Question: I am trying to make a custom control with JavaFX and SceneBuilder 1.1.
I have this code:
FXML
---
'''
<?import libreria.javaFX.componentes.componenteTextField.*?>
<AnchorPane id="AnchorPane" maxHeight="-Infinity" maxWidth="-Infinity" minHeight="-Infinity" minWidth="-Infinity" prefHeight="400.0" prefWidth="600.0" xmlns:fx="http://javafx.com/fxml">
<children>
<CustomComponent fx:id="pastaTxt" layoutX="69.0" layoutY="87.0" prefWidth="200.0" />
</children>
</AnchorPane>
'''
CustomComponent.java
---
'''
package libreria.javaFX.componentes.componenteTextField;
import javafx.scene.control.TextField;
public class CustomComponent extends TextField {
public CustomComponent() {
super();
// TODO Auto-generated constructor stub
}
public CustomComponent(String arg0) {
super(arg0);
// TODO Auto-generated constructor stub
}
'''
}
---
When I try to open it from SceneBuilder it tells me this:
> Missing types are: [CustomComponent]
and it gives me the chance to specify the Classpath (which doesn't fix the problem either).
I tried putting the class at the import statement too, like this:
'''
<?import libreria.javaFX.componentes.componenteTextField.CustomComponent?>
'''
But it gives a 'ClassNotFoundException'.
Any ideas about why is this happening?
---
I have done a new project with just these classes:

And the code is as follows:
'''
<?xml version="1.0" encoding="UTF-8"?>
<?import custom.CustomControl?>
<?import java.lang.*?>
<?import java.util.*?>
<?import javafx.scene.control.*?>
<?import javafx.scene.layout.*?>
<?import javafx.scene.paint.*?>
<?scenebuilder-classpath-element ../../bin/custom?>
<AnchorPane id="AnchorPane" maxHeight="-Infinity" maxWidth="-Infinity" minHeight="-Infinity" minWidth="-Infinity" prefHeight="400.0" prefWidth="600.0" xmlns:fx="http://javafx.com/fxml">
<children>
<CustomControl layoutX="51.0" layoutY="100.0" prefWidth="200.0" />
</children>
</AnchorPane>
'''
'''
package custom;
import javafx.scene.control.TextField;
public class CustomControl extends TextField {
public CustomControl() {
super();
}
public CustomControl(String arg0) {
super(arg0);
}
}
'''
And I still have the same problem. I specify the classpath with the dialog, everything seems right to me but I have the same errors opening the SceneBuilder.
---
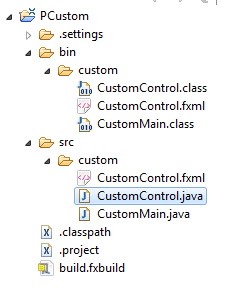
Answer: This is caused by not specifying the correct classpath, which allows the java runtime running scene builder to load the control classes.
If you are running eclipse and your class has the namespace 'custom.MyControl' then specify the bin directory and not the custom directory. In a maven project you need to specify the target/classes directory.
See an example in my own project here: <URL>
A relative file path is often created by scene builder so moving files will break the class path and you will need to respecify it.